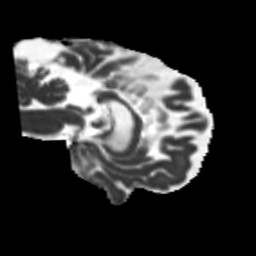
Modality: MD
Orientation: sagittal
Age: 73
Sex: female
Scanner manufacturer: siemens
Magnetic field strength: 3 T
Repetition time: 5.25 s
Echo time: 0.08 s